Interaction volume radius: 5 \u00c5
Interaction volume height: 10 \u00c5
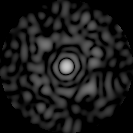
Disorder parameter: 0.8461